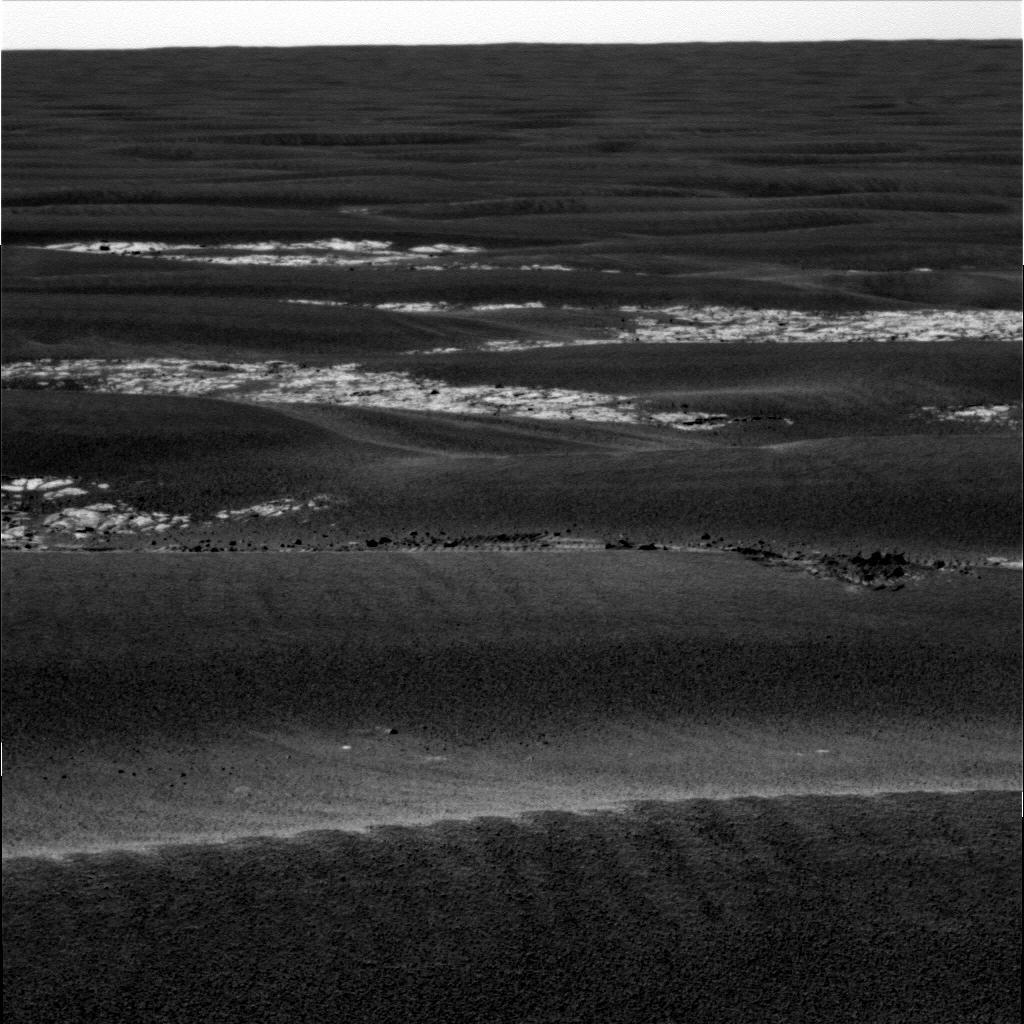
Terrain classes present: Bedrock, Gravel / Sand / Soil, Sky / Distant Mountains